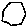
Label: hexagon